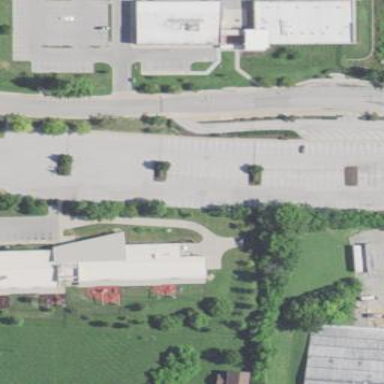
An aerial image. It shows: Surface parking lot with asphalt. It is park and ride facility.